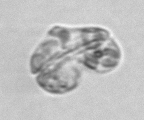
Label: Karenia